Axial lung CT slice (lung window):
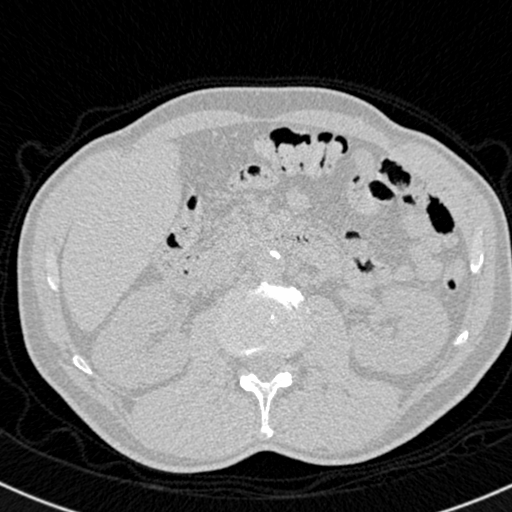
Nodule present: no